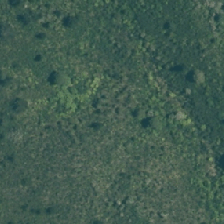
Land cover: manuka_kanuka